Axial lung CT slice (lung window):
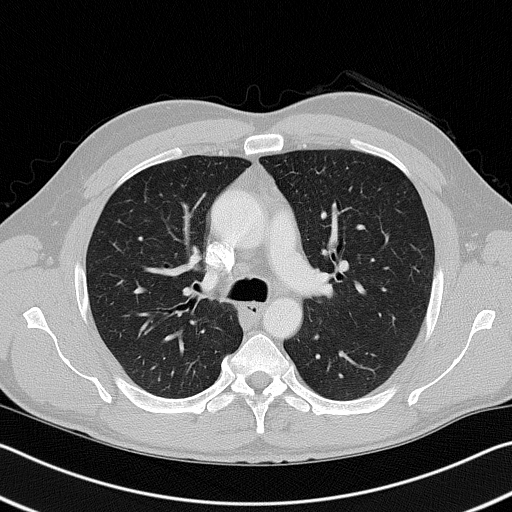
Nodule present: no